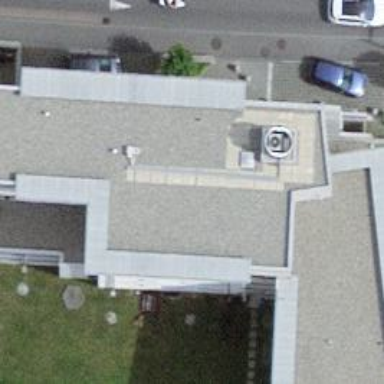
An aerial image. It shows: Bank.